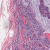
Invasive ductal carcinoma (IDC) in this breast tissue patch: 1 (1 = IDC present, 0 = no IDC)